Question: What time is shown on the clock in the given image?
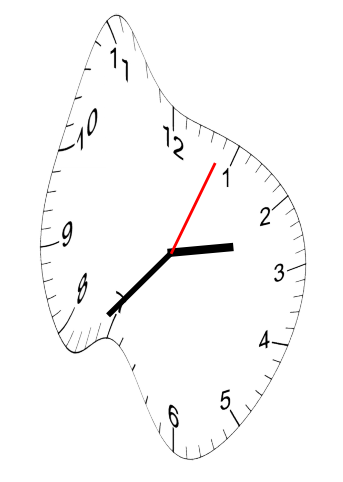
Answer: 02:37:04